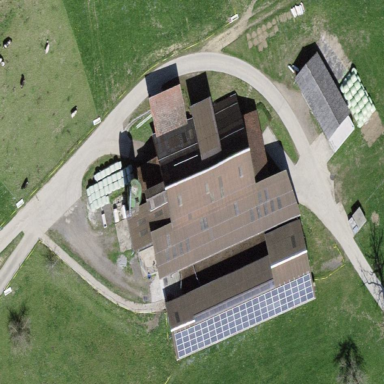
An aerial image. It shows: Farmyard area.